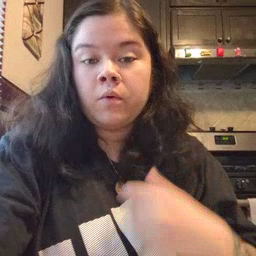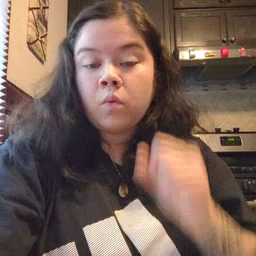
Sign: animal